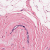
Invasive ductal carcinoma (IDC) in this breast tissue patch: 0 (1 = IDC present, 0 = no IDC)